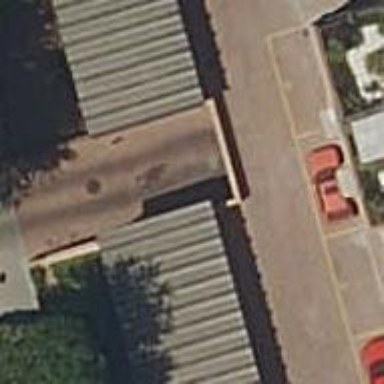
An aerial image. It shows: Parking entrance.